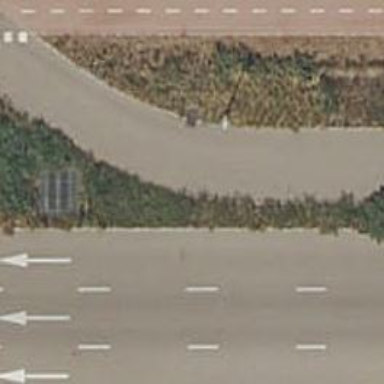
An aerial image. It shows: Hedge barrier.